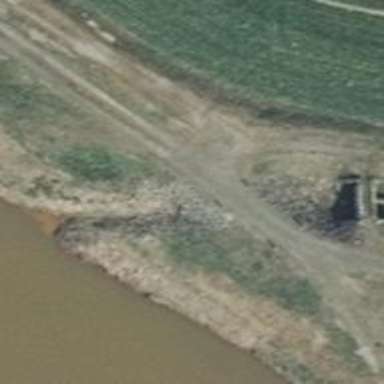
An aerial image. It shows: Culvert tunnel.